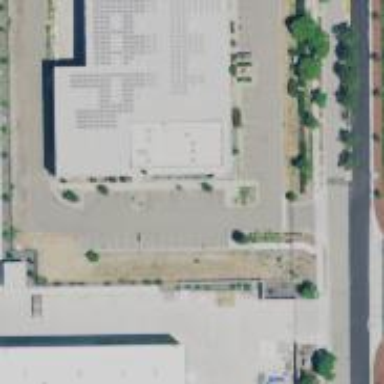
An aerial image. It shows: Warehouse.